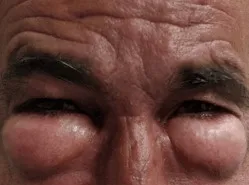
Bilateral periorbital swelling after taking NSAIDs for pain in the left rib cage. . On admission to the emergency department.
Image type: medical_photograph (other_medical_photograph)